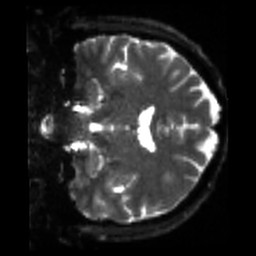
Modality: sbref
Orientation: coronal
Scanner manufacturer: siemens
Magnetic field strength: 3 T
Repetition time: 4 s
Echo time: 0.0594 s